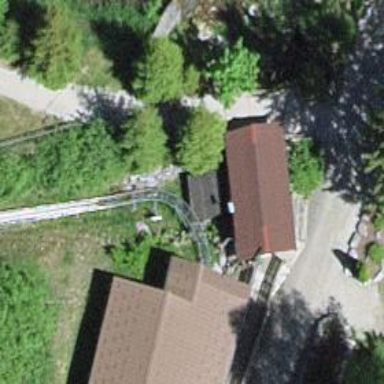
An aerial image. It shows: T-bar lift for skiing at the resort.